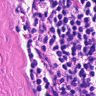
Metastatic tissue present: no